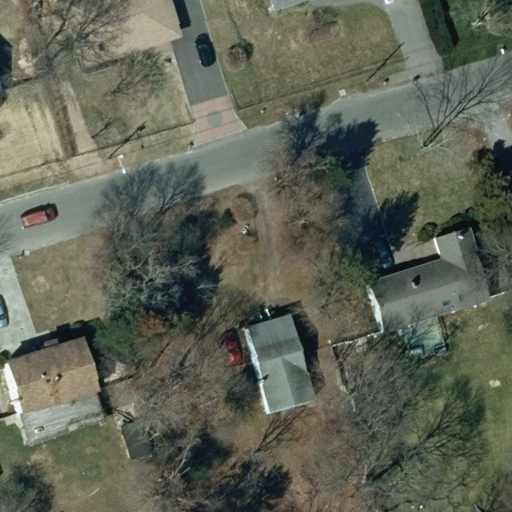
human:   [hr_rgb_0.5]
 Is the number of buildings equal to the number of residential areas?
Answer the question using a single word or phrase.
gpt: no

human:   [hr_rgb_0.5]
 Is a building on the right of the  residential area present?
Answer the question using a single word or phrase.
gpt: yes

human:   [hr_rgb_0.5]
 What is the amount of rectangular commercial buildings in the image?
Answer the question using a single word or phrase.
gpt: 0

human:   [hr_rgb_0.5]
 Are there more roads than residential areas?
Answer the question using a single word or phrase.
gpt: no

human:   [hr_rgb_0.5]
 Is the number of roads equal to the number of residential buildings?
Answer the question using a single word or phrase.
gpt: no

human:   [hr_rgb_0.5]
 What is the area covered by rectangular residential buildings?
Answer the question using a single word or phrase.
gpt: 178m2

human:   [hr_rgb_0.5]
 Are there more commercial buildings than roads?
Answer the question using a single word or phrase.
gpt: no

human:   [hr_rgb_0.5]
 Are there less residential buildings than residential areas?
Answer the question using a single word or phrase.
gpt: no

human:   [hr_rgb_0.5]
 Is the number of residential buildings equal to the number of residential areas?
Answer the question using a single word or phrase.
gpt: no

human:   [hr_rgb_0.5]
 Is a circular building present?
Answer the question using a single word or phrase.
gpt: no

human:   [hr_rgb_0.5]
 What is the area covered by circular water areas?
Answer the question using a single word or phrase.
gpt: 0m2

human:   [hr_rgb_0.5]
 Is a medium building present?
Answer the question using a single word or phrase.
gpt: yes

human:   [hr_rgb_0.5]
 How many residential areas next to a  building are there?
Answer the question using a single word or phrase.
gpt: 1

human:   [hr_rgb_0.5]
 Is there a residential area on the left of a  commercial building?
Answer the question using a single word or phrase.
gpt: no

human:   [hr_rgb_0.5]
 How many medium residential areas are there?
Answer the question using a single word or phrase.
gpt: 0

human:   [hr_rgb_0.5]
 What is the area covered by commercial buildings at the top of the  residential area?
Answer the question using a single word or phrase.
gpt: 0m2

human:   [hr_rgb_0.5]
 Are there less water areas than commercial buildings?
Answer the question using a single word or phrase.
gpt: no

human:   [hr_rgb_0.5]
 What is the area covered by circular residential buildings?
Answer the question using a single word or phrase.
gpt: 0m2

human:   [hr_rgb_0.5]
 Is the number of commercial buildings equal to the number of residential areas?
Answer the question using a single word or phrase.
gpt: no

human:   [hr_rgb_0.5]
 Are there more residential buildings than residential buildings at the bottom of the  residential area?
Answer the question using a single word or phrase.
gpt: no

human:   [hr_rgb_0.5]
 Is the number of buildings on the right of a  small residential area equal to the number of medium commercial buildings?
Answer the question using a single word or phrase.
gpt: yes

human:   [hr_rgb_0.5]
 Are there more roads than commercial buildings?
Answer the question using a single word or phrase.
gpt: yes

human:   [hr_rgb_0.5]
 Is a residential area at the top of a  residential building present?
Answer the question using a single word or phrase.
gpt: yes

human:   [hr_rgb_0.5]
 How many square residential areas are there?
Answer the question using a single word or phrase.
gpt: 0

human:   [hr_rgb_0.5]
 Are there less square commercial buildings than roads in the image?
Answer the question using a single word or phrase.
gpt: yes

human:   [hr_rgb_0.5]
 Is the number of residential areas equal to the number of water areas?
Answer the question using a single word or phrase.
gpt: no

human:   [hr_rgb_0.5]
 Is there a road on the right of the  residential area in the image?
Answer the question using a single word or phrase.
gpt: yes

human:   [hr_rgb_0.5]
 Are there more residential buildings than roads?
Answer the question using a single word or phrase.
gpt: yes

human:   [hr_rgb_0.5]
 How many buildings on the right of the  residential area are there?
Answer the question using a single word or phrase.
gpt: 6

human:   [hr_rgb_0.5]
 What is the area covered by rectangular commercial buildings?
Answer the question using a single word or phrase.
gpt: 0m2

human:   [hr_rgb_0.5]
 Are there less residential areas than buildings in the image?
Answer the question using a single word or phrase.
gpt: yes

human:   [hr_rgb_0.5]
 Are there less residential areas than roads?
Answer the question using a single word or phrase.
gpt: no

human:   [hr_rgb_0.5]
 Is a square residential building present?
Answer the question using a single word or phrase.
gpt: no

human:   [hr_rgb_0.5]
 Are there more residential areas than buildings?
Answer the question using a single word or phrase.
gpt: no

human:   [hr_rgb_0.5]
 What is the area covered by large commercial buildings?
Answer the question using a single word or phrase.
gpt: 0m2

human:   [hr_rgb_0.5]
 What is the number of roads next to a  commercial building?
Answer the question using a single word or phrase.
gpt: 0